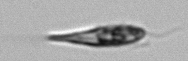
Label: Euglena